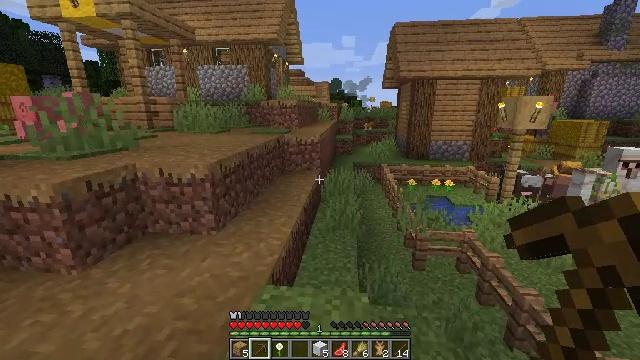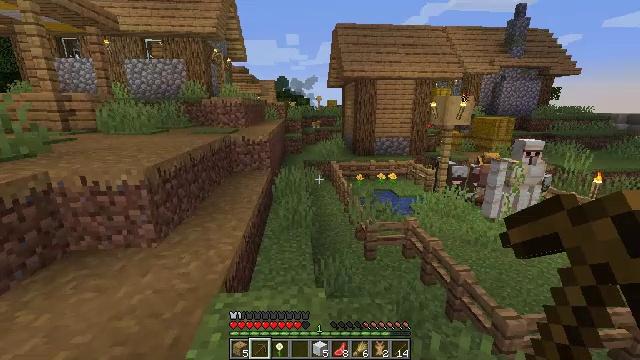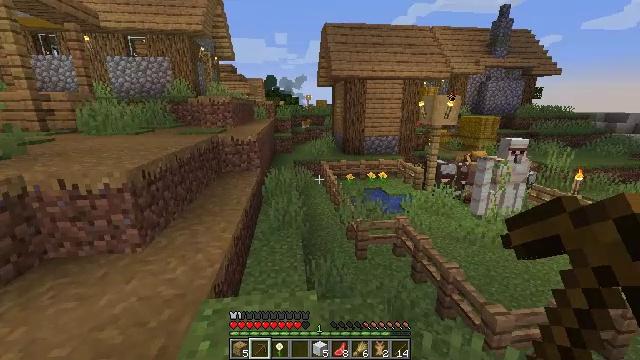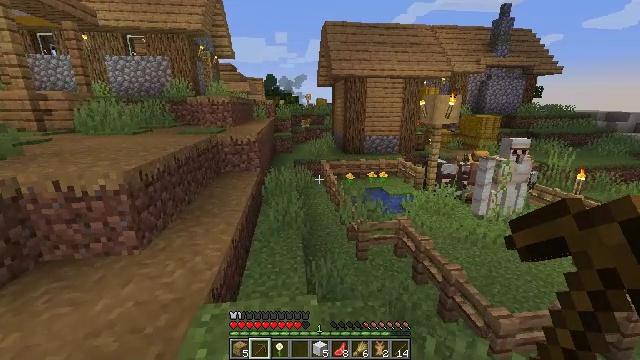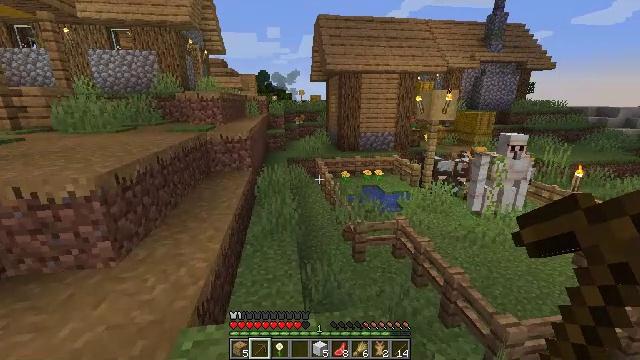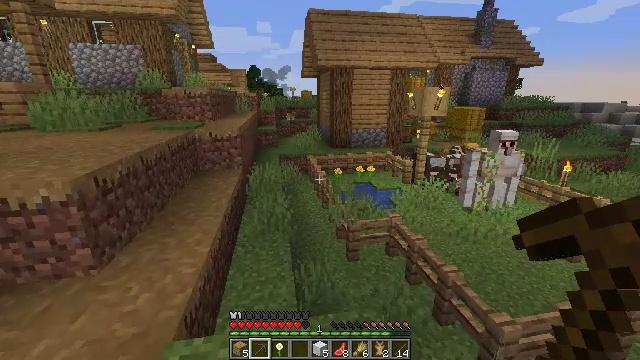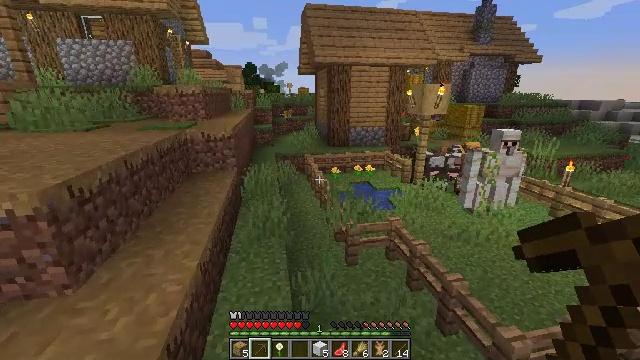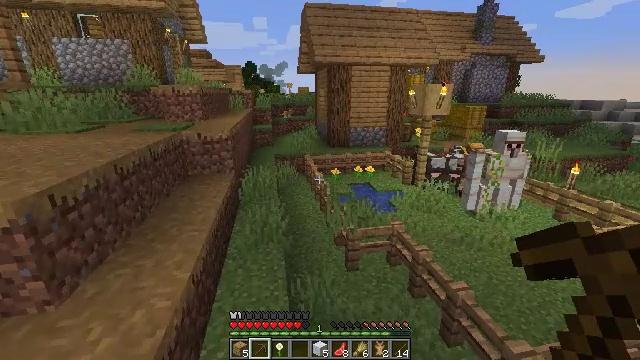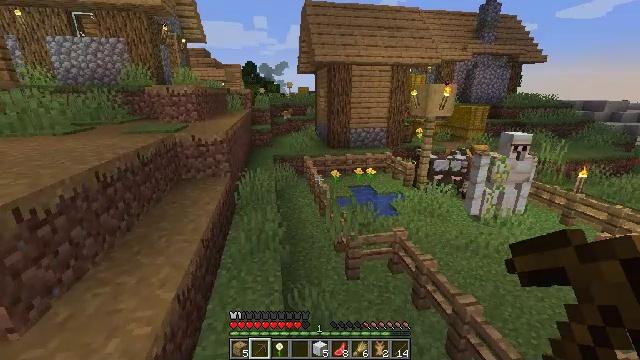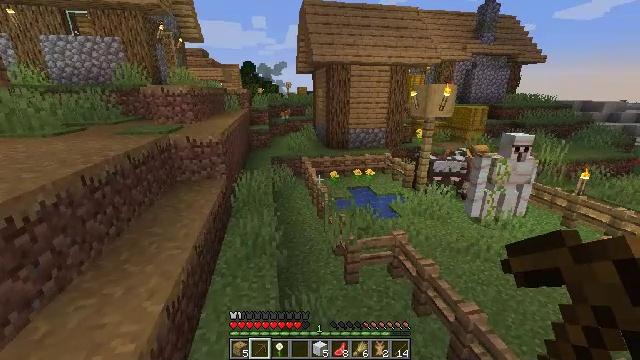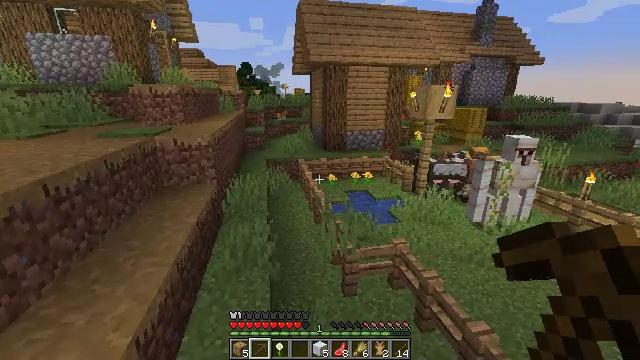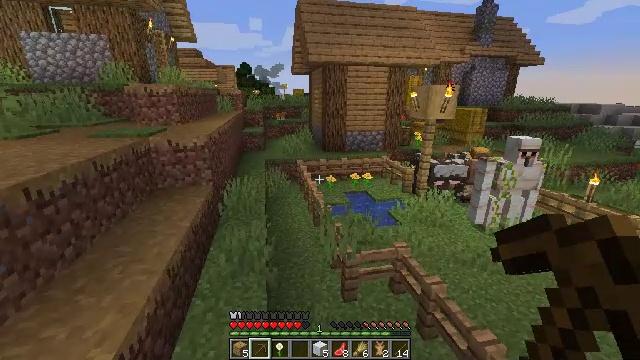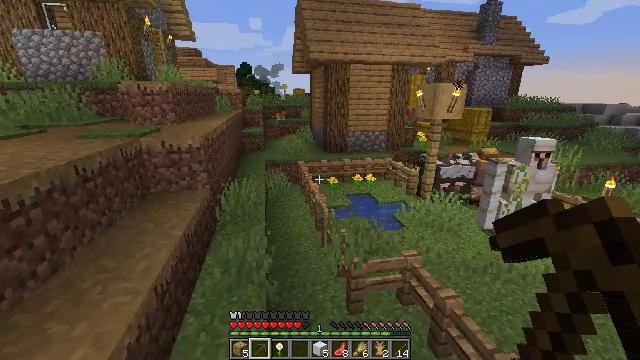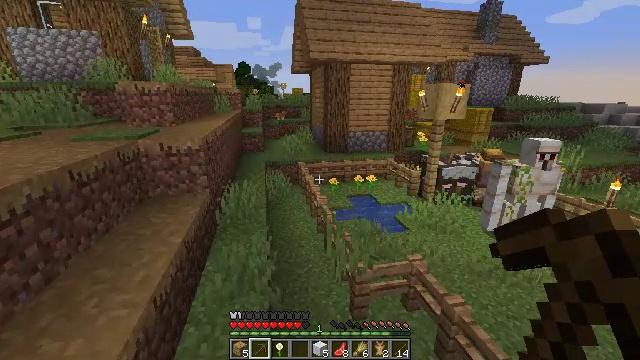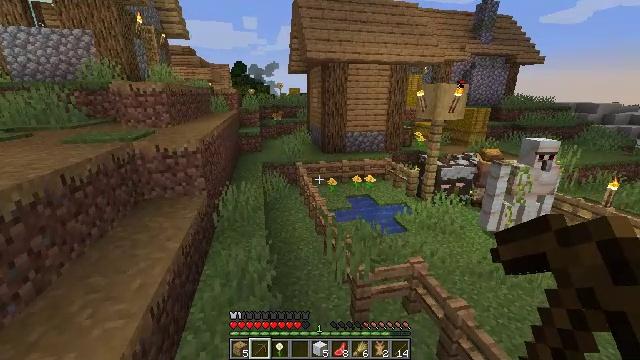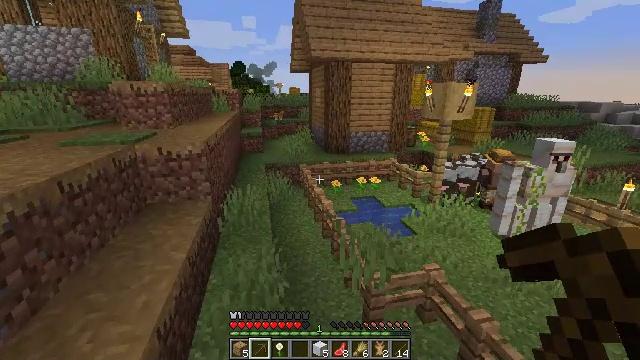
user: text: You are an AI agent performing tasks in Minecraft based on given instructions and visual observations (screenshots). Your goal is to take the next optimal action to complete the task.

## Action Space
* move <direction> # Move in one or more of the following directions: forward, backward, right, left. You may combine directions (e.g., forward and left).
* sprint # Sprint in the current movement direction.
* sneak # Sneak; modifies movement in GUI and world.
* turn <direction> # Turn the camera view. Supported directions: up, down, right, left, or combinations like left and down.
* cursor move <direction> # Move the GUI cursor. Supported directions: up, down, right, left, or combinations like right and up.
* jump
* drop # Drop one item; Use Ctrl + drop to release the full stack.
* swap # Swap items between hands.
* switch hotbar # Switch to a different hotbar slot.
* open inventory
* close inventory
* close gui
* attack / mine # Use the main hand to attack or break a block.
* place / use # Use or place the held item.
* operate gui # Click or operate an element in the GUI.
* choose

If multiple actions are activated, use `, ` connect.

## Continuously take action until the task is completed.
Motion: motion action
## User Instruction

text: Mine the oak fence from the structure.
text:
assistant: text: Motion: turn right
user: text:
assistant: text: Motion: move forward, turn right
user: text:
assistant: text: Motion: move forward
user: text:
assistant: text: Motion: move forward, turn right
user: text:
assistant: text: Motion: move forward, turn right
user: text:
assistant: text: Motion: move forward
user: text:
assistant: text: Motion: move forward
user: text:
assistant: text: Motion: move forward
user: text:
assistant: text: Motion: move forward
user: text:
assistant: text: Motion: move forward
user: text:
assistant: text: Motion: move forward
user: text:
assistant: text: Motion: move forward and move left
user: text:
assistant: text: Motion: move forward and move left
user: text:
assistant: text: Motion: move forward and move left
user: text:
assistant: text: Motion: move forward and move left
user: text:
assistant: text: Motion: move forward and move left
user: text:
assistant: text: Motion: move forward and move left
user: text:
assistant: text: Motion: move forward and move left, turn right
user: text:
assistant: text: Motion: move forward and move left, turn right
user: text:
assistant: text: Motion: move forward, turn right
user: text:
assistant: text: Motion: move forward, turn right
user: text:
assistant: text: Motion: move forward
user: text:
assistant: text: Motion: move forward
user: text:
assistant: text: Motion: move forward
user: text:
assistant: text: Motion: move forward
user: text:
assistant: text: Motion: move forward
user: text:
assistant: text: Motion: move forward
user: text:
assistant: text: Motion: move forward, turn right
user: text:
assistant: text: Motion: move forward, turn right
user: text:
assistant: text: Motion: move forward, turn right